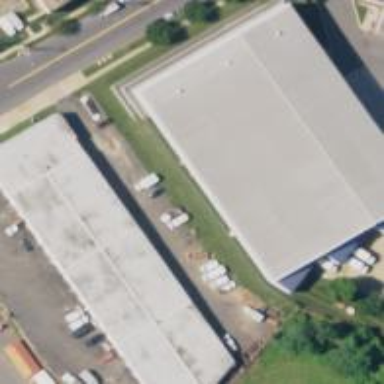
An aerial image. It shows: Commercial building.